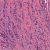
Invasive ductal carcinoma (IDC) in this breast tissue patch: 1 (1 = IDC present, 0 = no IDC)